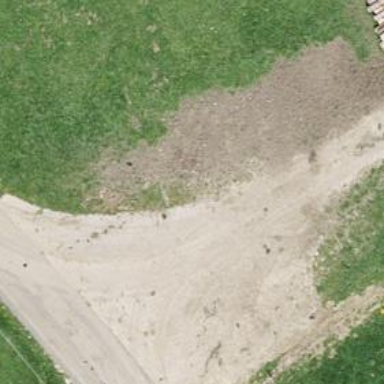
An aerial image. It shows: Gravel track with grade2 tracktype.